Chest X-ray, PA view. Patient: 62 years old, sex M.
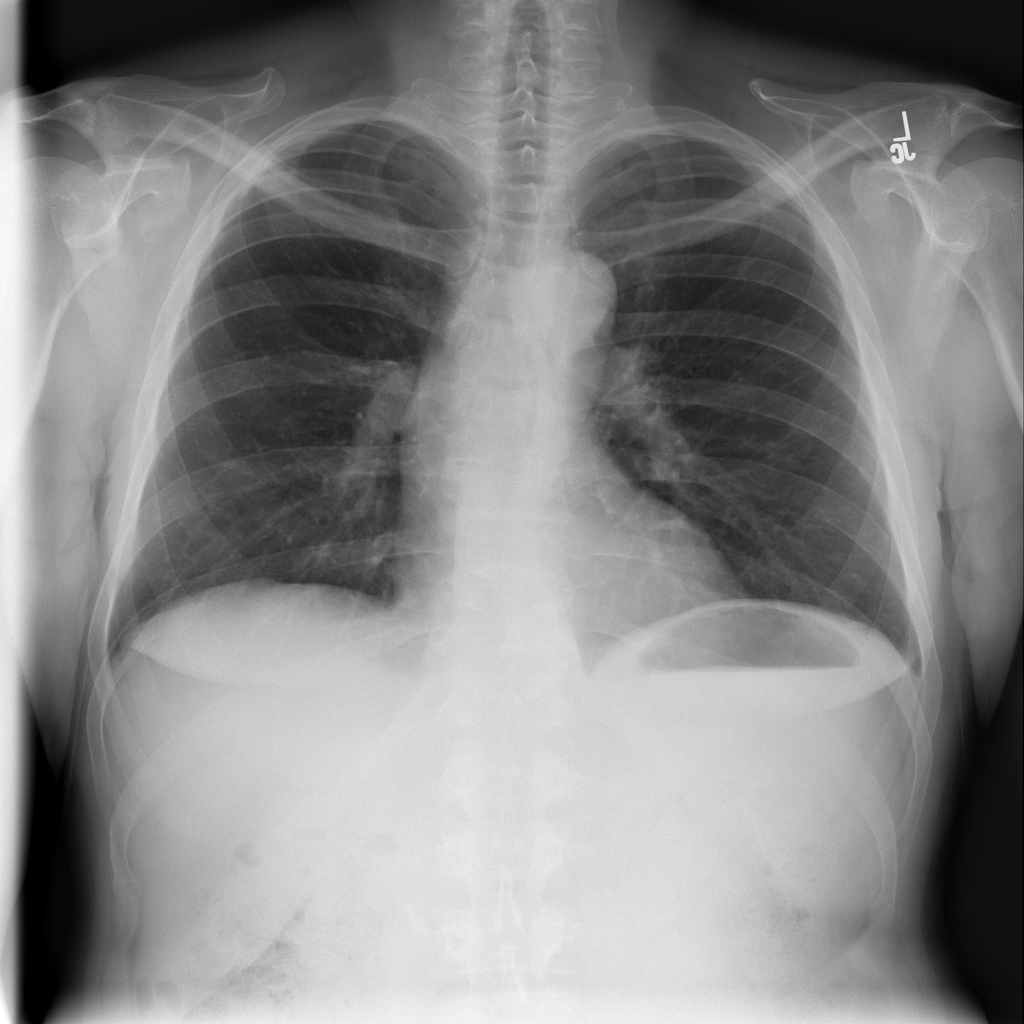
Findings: No Finding